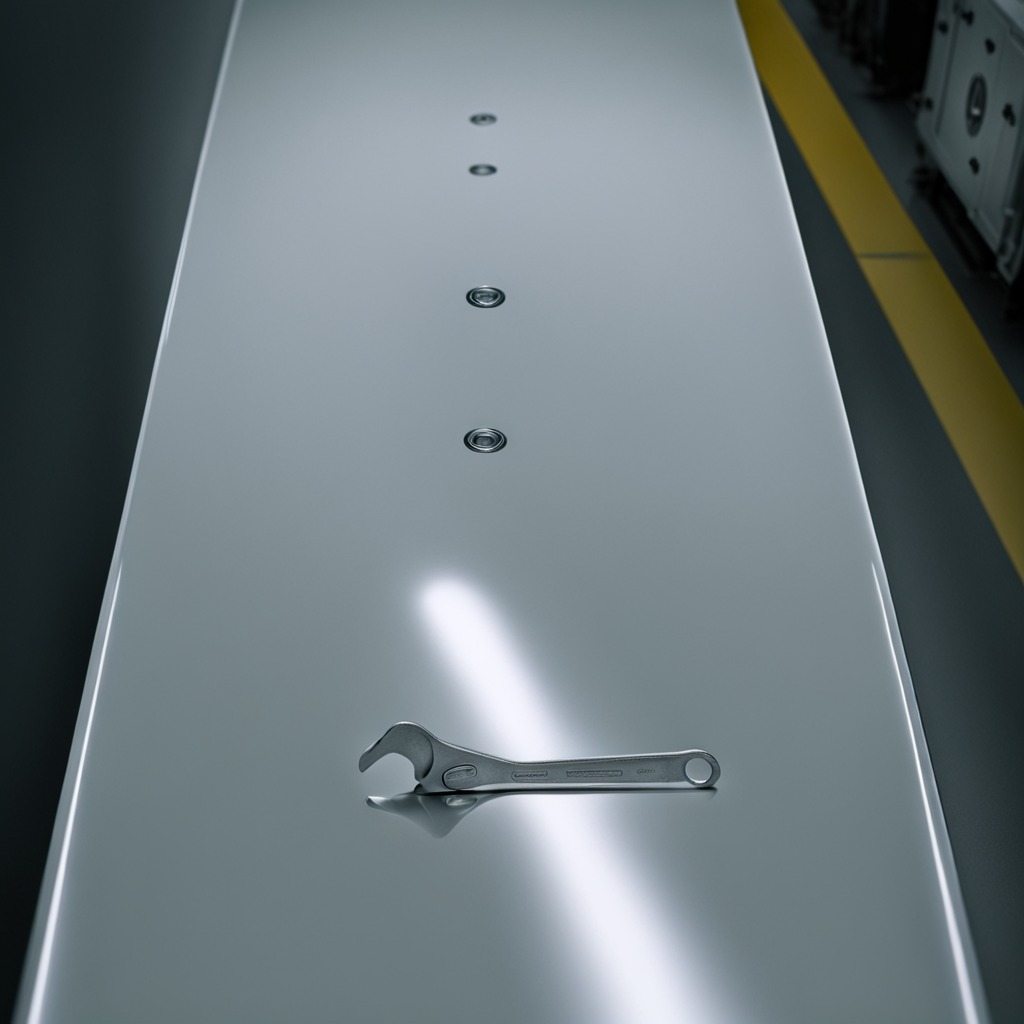
An wrench is lying on a high-gloss table in a ship maintenance bay industrial lighting.